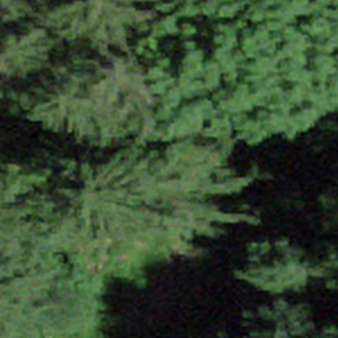
Label: other